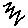
Label: zigzag